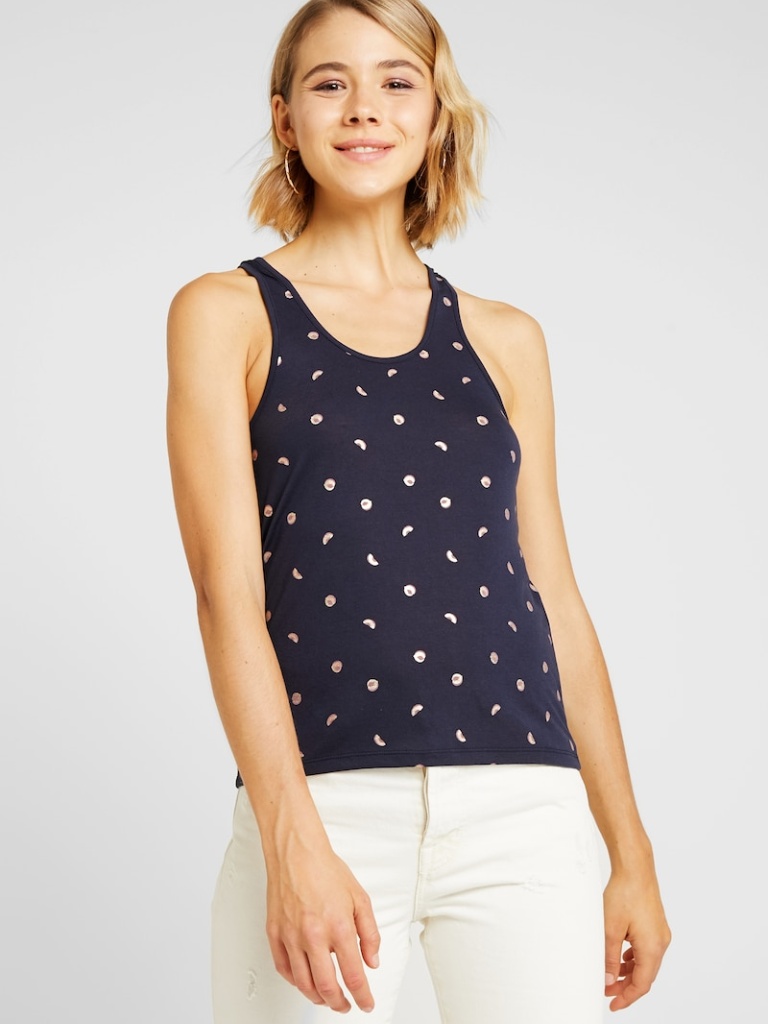
cotton relaxed sleeveless hip length Untucked scoop tank